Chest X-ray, PA view. Patient: 47 years old, sex F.
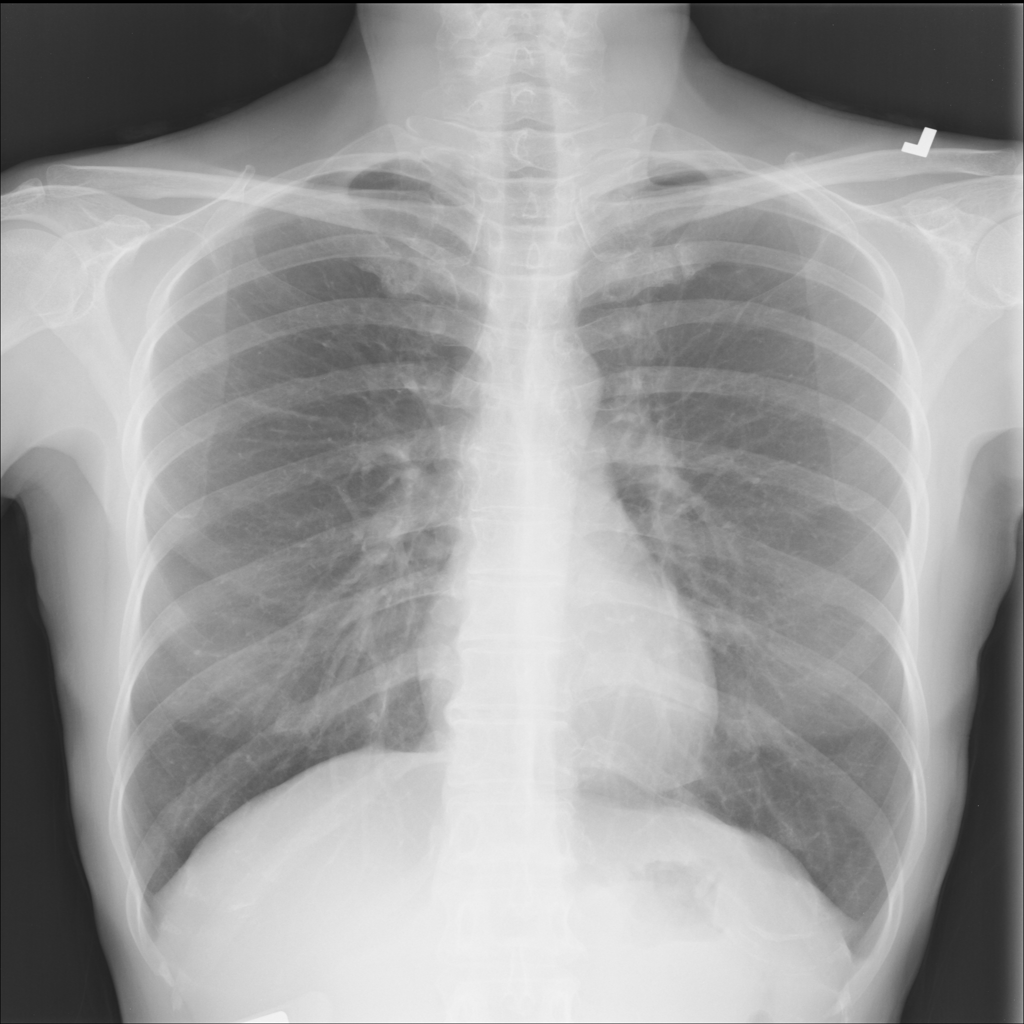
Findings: No Finding